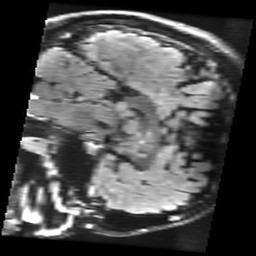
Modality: FLAIR
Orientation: sagittal
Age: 23
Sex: male
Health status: healthy
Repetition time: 12 s
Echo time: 0.09782 s